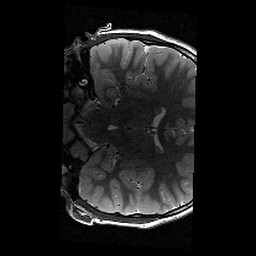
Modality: T2w
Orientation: coronal
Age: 9
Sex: male
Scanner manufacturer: siemens
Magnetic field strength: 3 T
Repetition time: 9.23 s
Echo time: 0.067 s